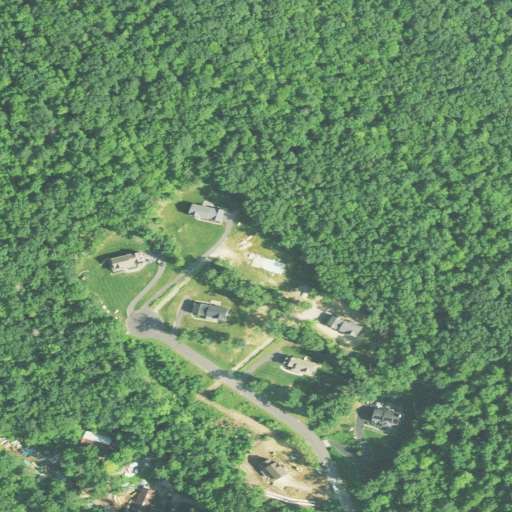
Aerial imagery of mountain in Connecticut named Boardman Mountain containing deciduous forest, mixed forest, shrub, low intensity development, open development, pasture, medium intensity development, and grassland